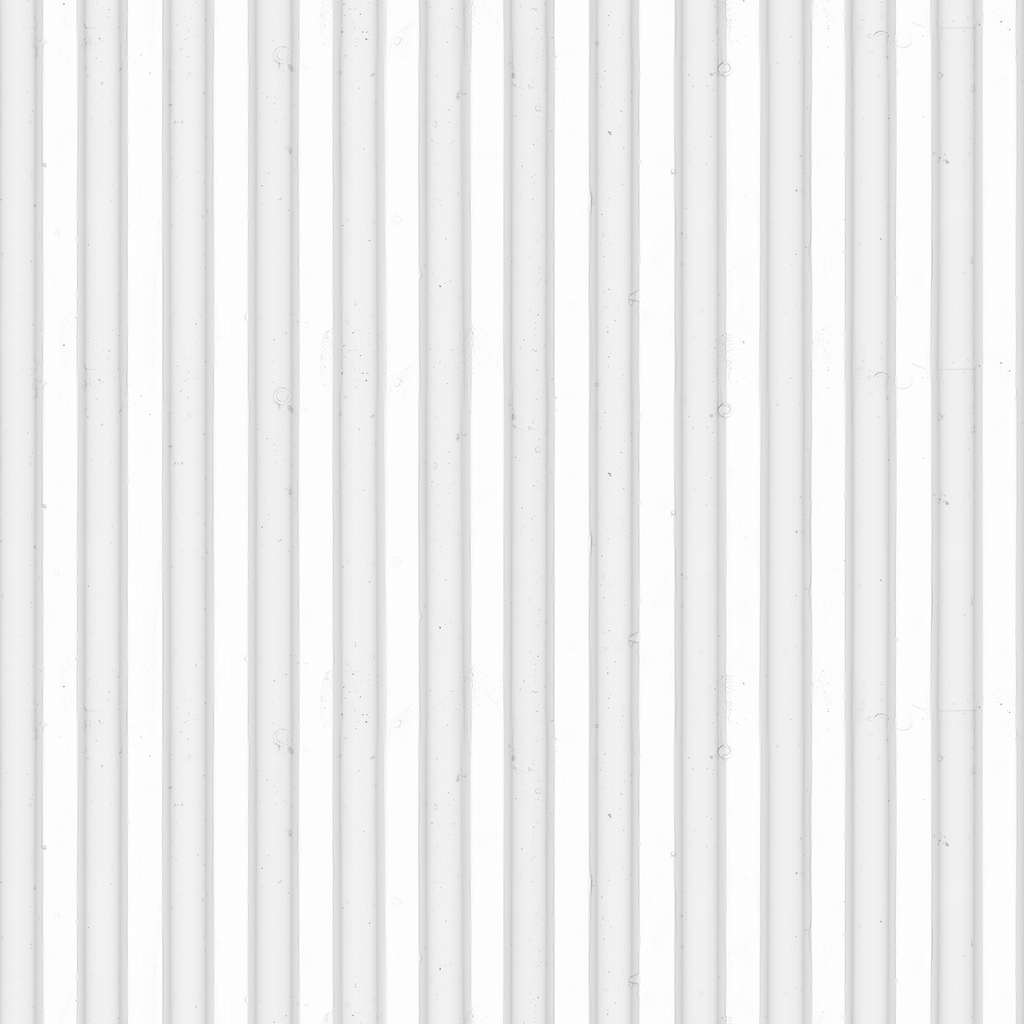
Texture map type: AmbientOcclusion